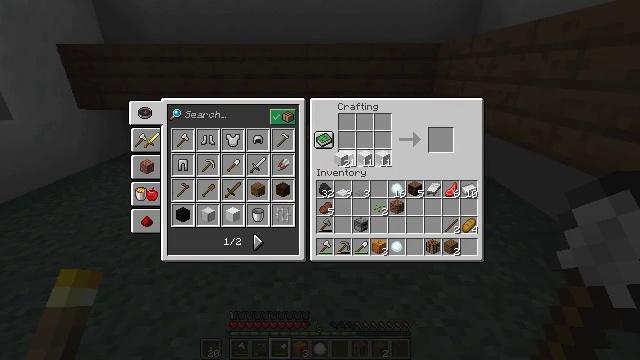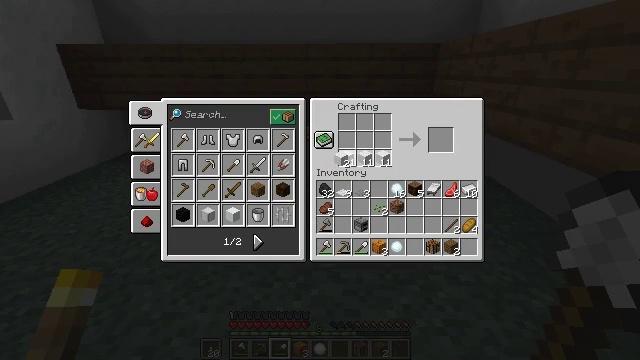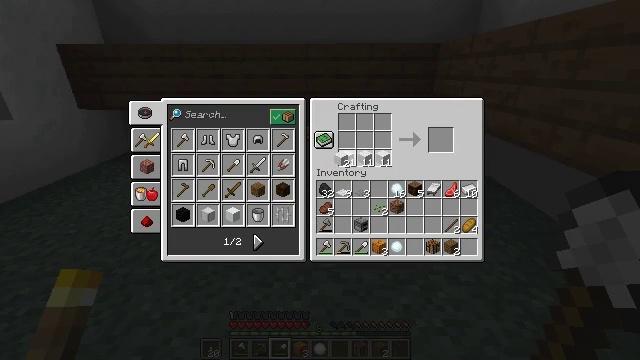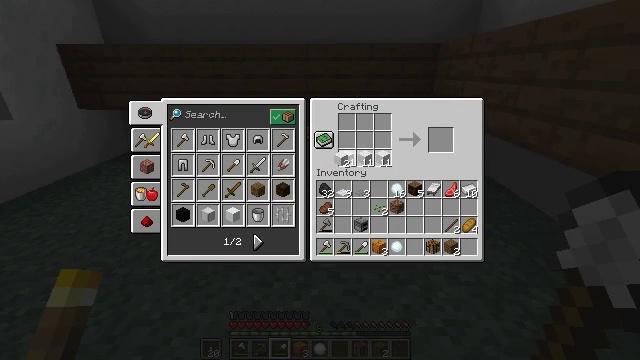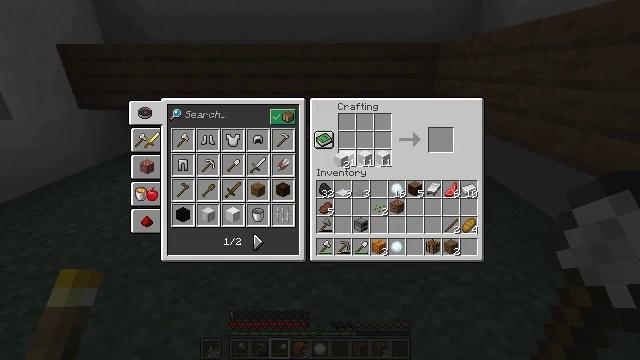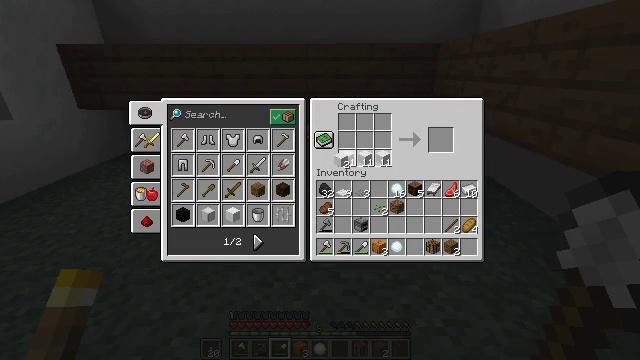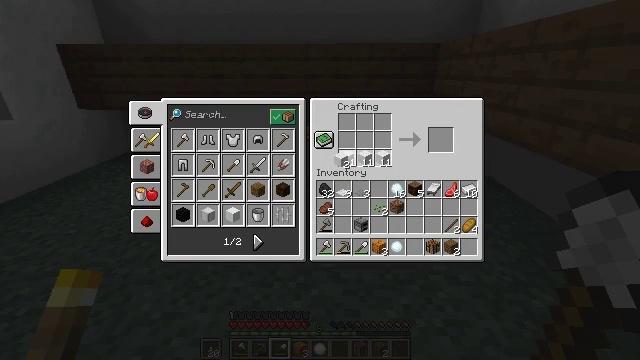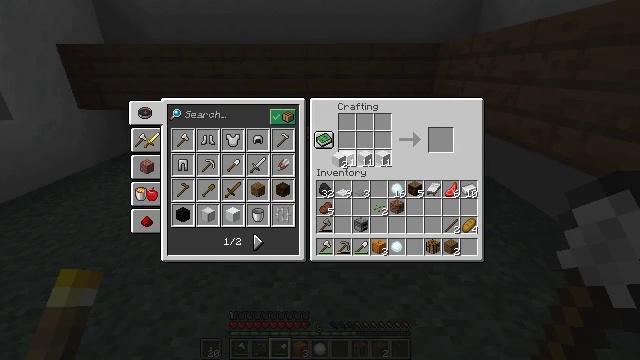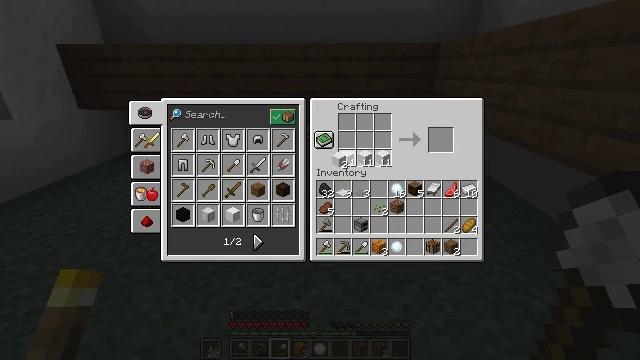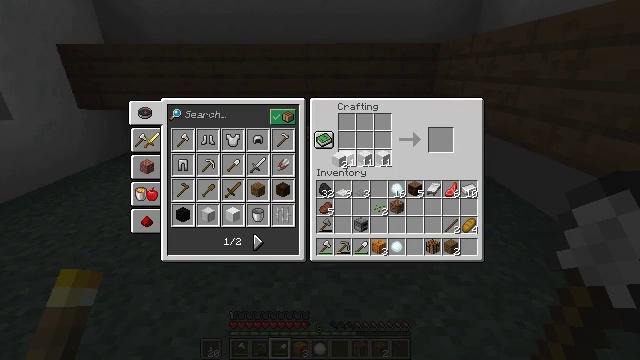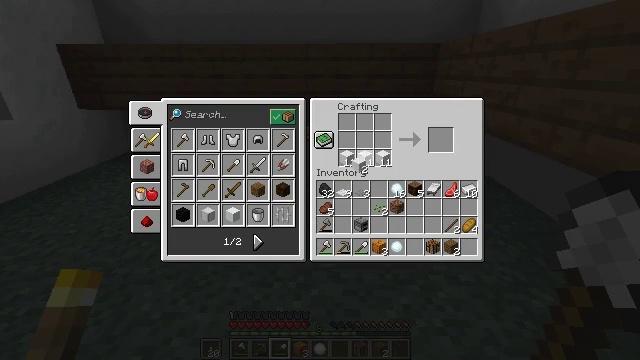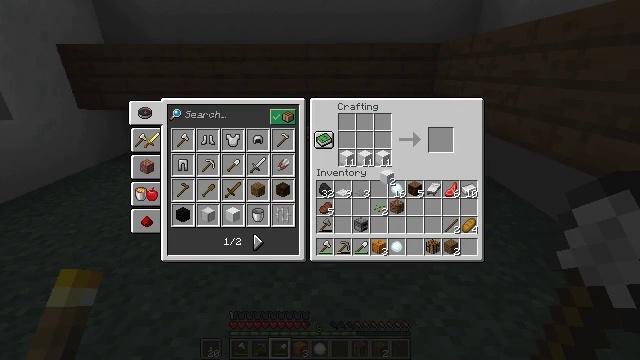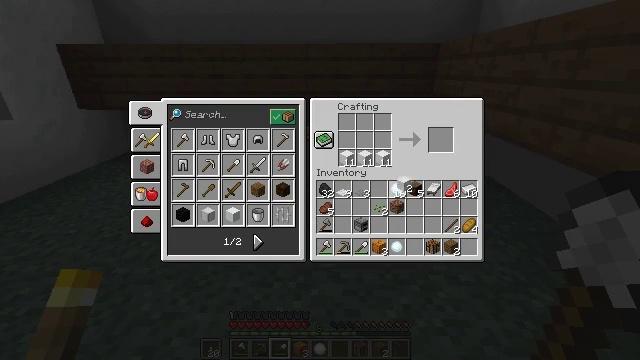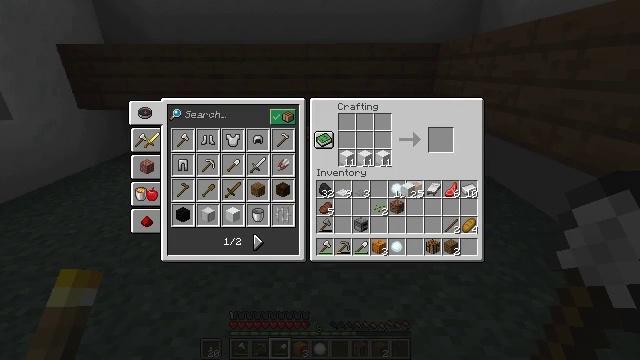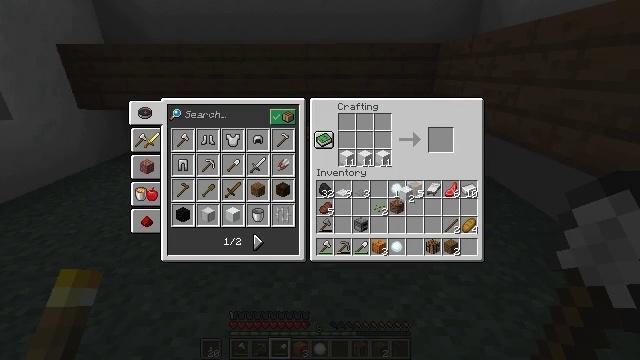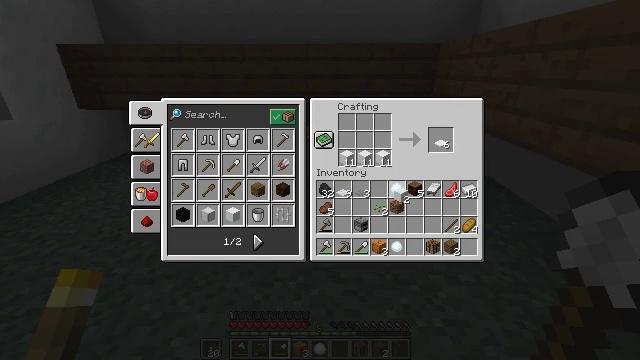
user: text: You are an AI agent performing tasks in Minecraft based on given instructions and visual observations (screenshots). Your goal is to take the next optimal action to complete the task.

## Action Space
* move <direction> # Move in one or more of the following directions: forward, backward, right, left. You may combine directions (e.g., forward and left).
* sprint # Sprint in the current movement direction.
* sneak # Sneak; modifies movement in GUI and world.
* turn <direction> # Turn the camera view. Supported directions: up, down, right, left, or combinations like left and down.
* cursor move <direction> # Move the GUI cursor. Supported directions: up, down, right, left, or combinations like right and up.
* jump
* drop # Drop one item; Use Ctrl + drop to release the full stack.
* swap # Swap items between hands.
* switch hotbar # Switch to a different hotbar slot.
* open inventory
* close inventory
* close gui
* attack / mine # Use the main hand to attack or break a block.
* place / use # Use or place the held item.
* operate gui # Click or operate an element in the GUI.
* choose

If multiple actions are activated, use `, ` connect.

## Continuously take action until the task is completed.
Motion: motion action
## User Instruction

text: Open a crafting table to create snow.
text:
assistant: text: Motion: operate gui
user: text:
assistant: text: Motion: operate gui
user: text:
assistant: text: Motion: operate gui
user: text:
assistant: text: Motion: operate gui
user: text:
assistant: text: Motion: operate gui
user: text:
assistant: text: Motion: operate gui
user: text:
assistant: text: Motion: operate gui
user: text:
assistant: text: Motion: operate gui
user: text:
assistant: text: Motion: operate gui
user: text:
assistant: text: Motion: cursor move right
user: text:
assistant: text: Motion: cursor move right and down
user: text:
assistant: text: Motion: cursor move right and down
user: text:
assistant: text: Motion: no_op
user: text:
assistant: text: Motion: no_op
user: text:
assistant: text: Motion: no_op
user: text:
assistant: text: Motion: cursor move left
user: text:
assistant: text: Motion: cursor move left
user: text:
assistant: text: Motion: no_op
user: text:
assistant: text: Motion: no_op
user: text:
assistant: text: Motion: operate gui
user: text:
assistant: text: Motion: operate gui
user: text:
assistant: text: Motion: operate gui
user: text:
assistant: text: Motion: no_op
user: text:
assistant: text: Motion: no_op
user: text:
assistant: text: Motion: no_op
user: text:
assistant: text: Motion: no_op
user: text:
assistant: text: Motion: no_op
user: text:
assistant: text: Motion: no_op
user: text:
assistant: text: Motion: no_op
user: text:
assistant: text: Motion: cursor move right